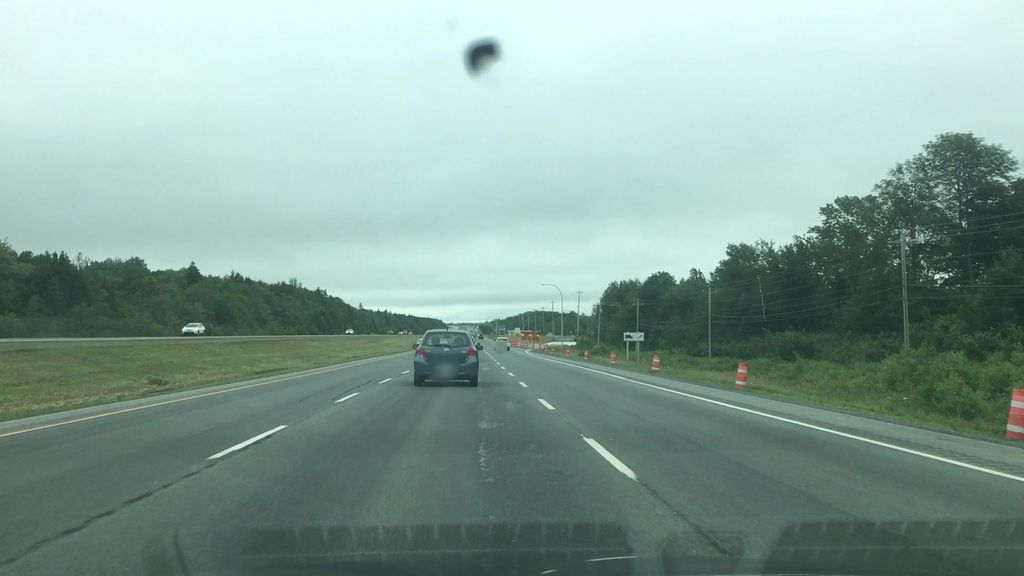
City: halifax